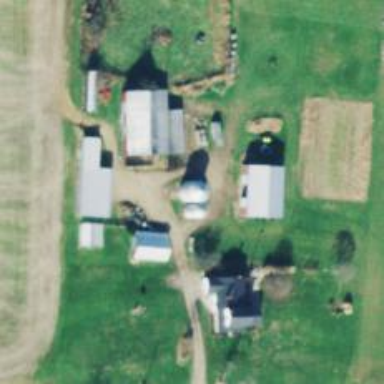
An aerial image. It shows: Silo.